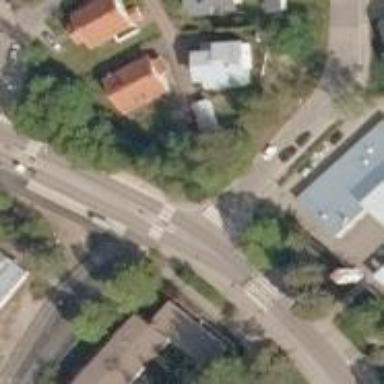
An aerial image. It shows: Footway crossing.